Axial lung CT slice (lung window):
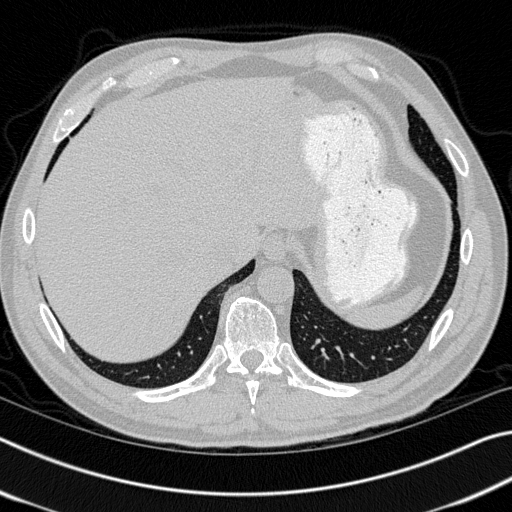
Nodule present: no